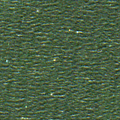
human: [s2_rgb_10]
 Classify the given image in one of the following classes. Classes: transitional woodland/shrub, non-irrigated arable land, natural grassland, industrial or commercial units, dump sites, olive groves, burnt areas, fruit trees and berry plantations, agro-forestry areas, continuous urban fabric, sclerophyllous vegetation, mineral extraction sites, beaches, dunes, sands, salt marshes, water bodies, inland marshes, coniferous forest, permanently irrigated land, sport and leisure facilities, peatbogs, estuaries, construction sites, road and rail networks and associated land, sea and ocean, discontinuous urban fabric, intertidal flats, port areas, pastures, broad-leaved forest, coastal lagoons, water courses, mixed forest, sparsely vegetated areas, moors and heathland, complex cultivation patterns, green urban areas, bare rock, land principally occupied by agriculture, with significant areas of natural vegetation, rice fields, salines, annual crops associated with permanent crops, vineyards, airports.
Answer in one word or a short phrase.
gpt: sea and ocean